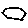
Label: hexagon